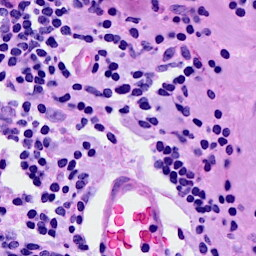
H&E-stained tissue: Breast